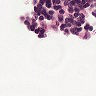
Metastatic tissue present: no